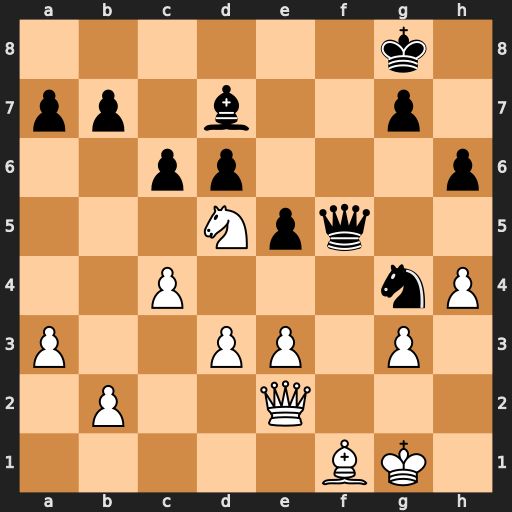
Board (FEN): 6k1/pp1b2p1/2pp3p/3Npq2/2P3nP/P2PP1P1/1P2Q3/5BK1
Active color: w
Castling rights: -
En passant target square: -
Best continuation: Ne7+ Kh8 Nxf5